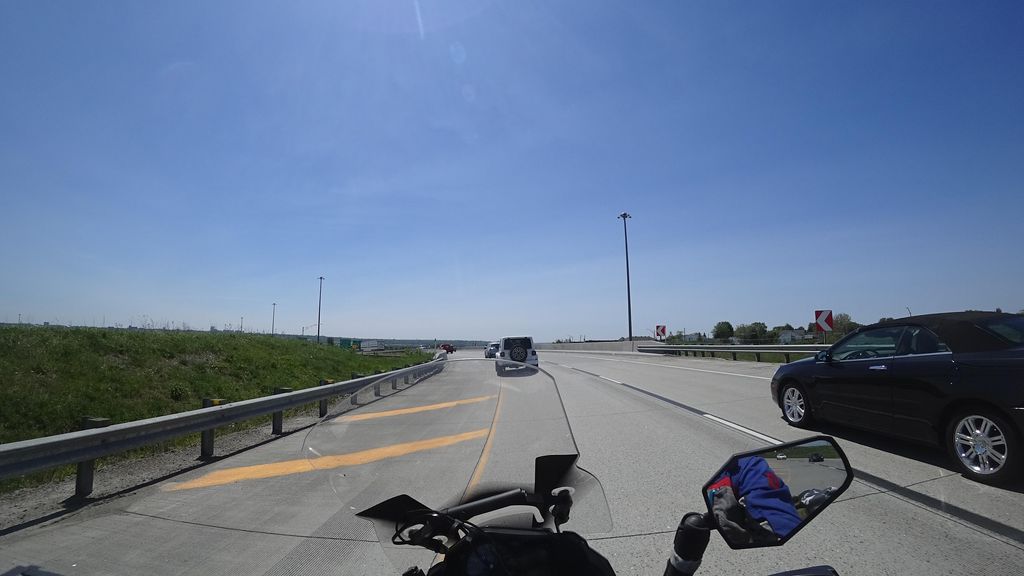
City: quebec_city